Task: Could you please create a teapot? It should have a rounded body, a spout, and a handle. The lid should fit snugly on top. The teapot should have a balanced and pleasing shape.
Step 219:
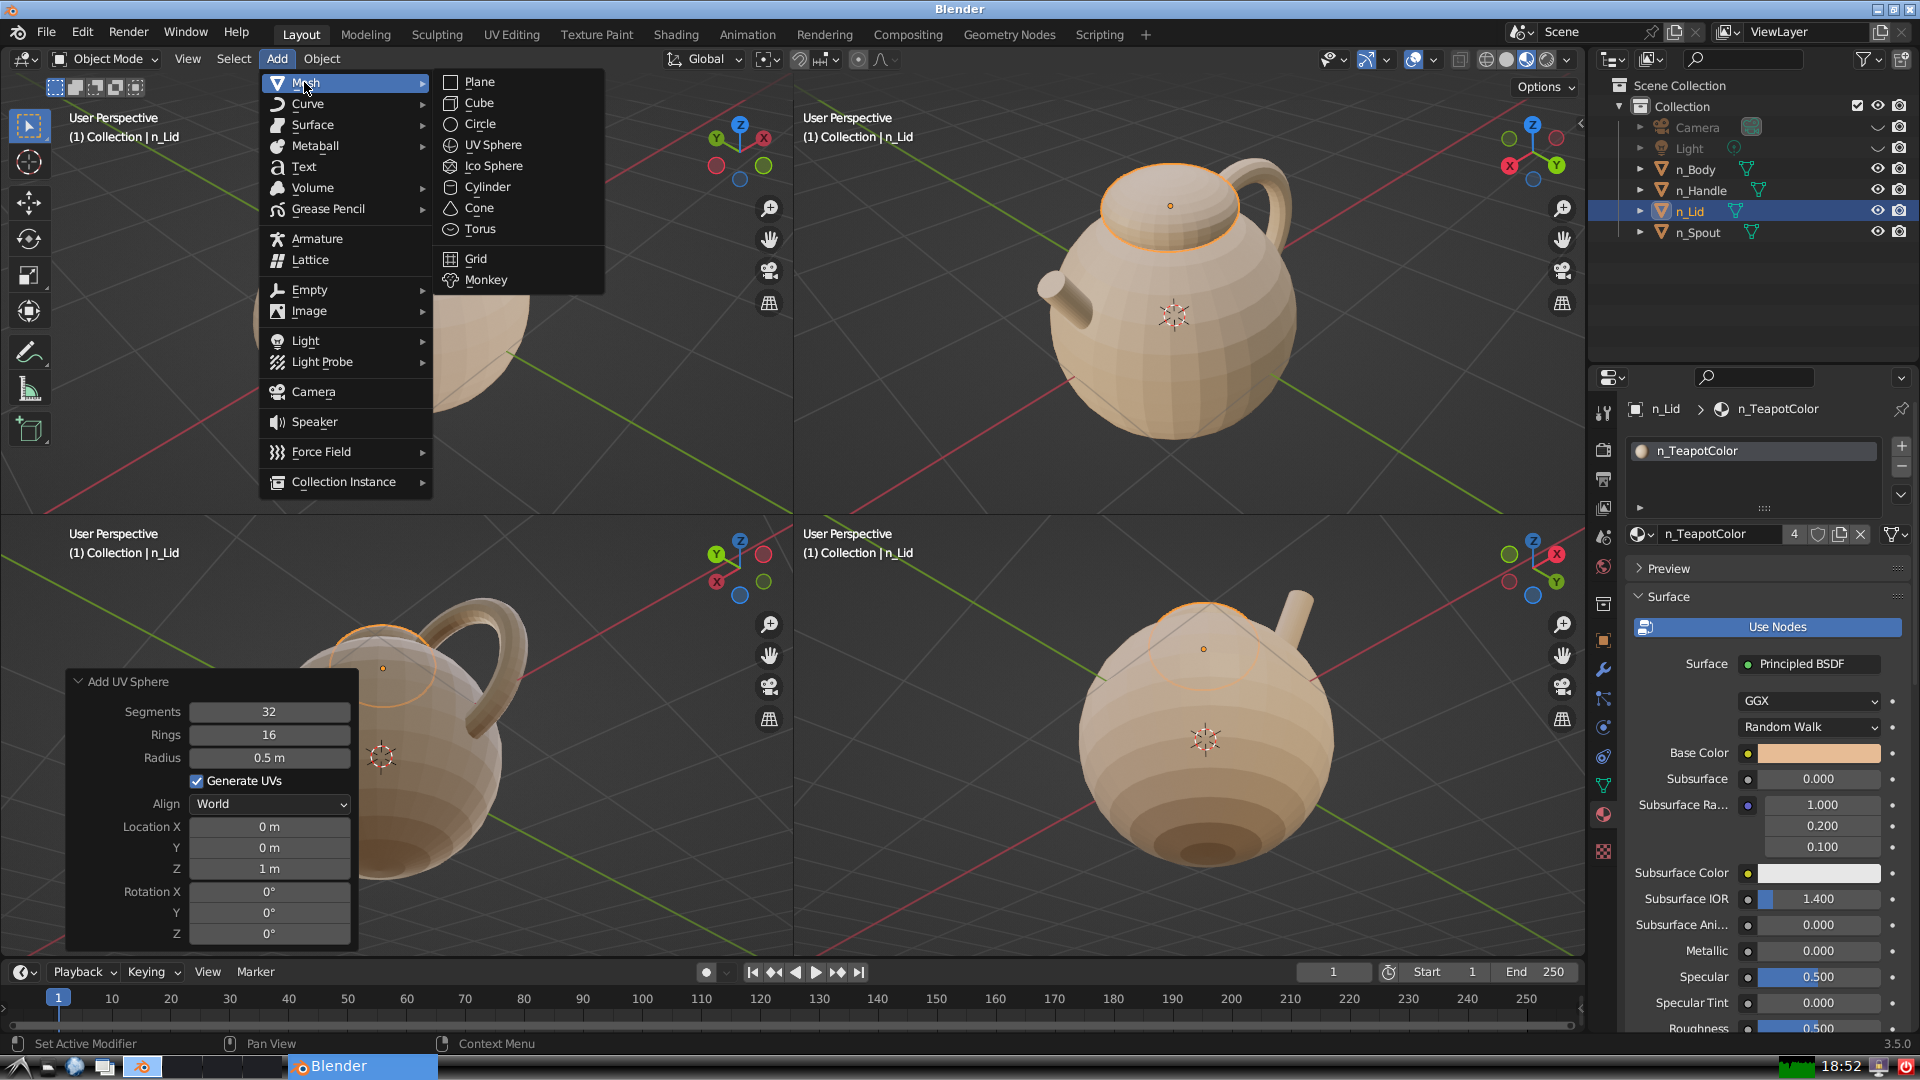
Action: {"mouse_move": [499, 144]}